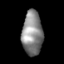
Tissue: skin
Cell type: Epithelial cells
Senescence score: 0.2718
Nuclear area (px): 880
Mean DAPI intensity: 136.482